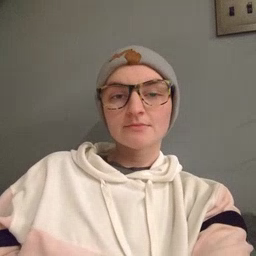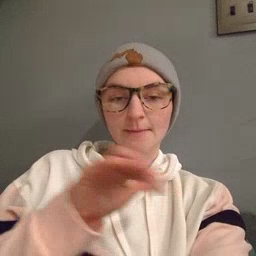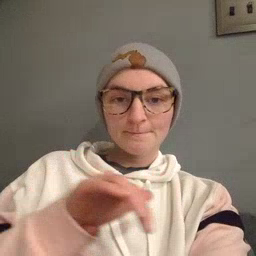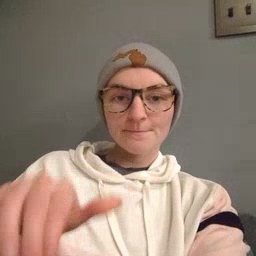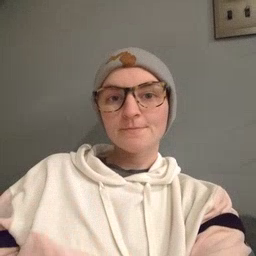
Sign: pool